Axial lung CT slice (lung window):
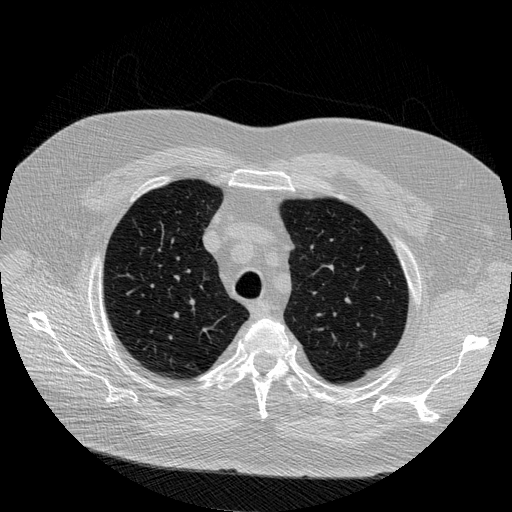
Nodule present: no